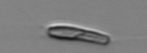
Label: Chrysochromulina